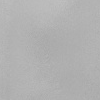
Atmospheric dust classification: dusty